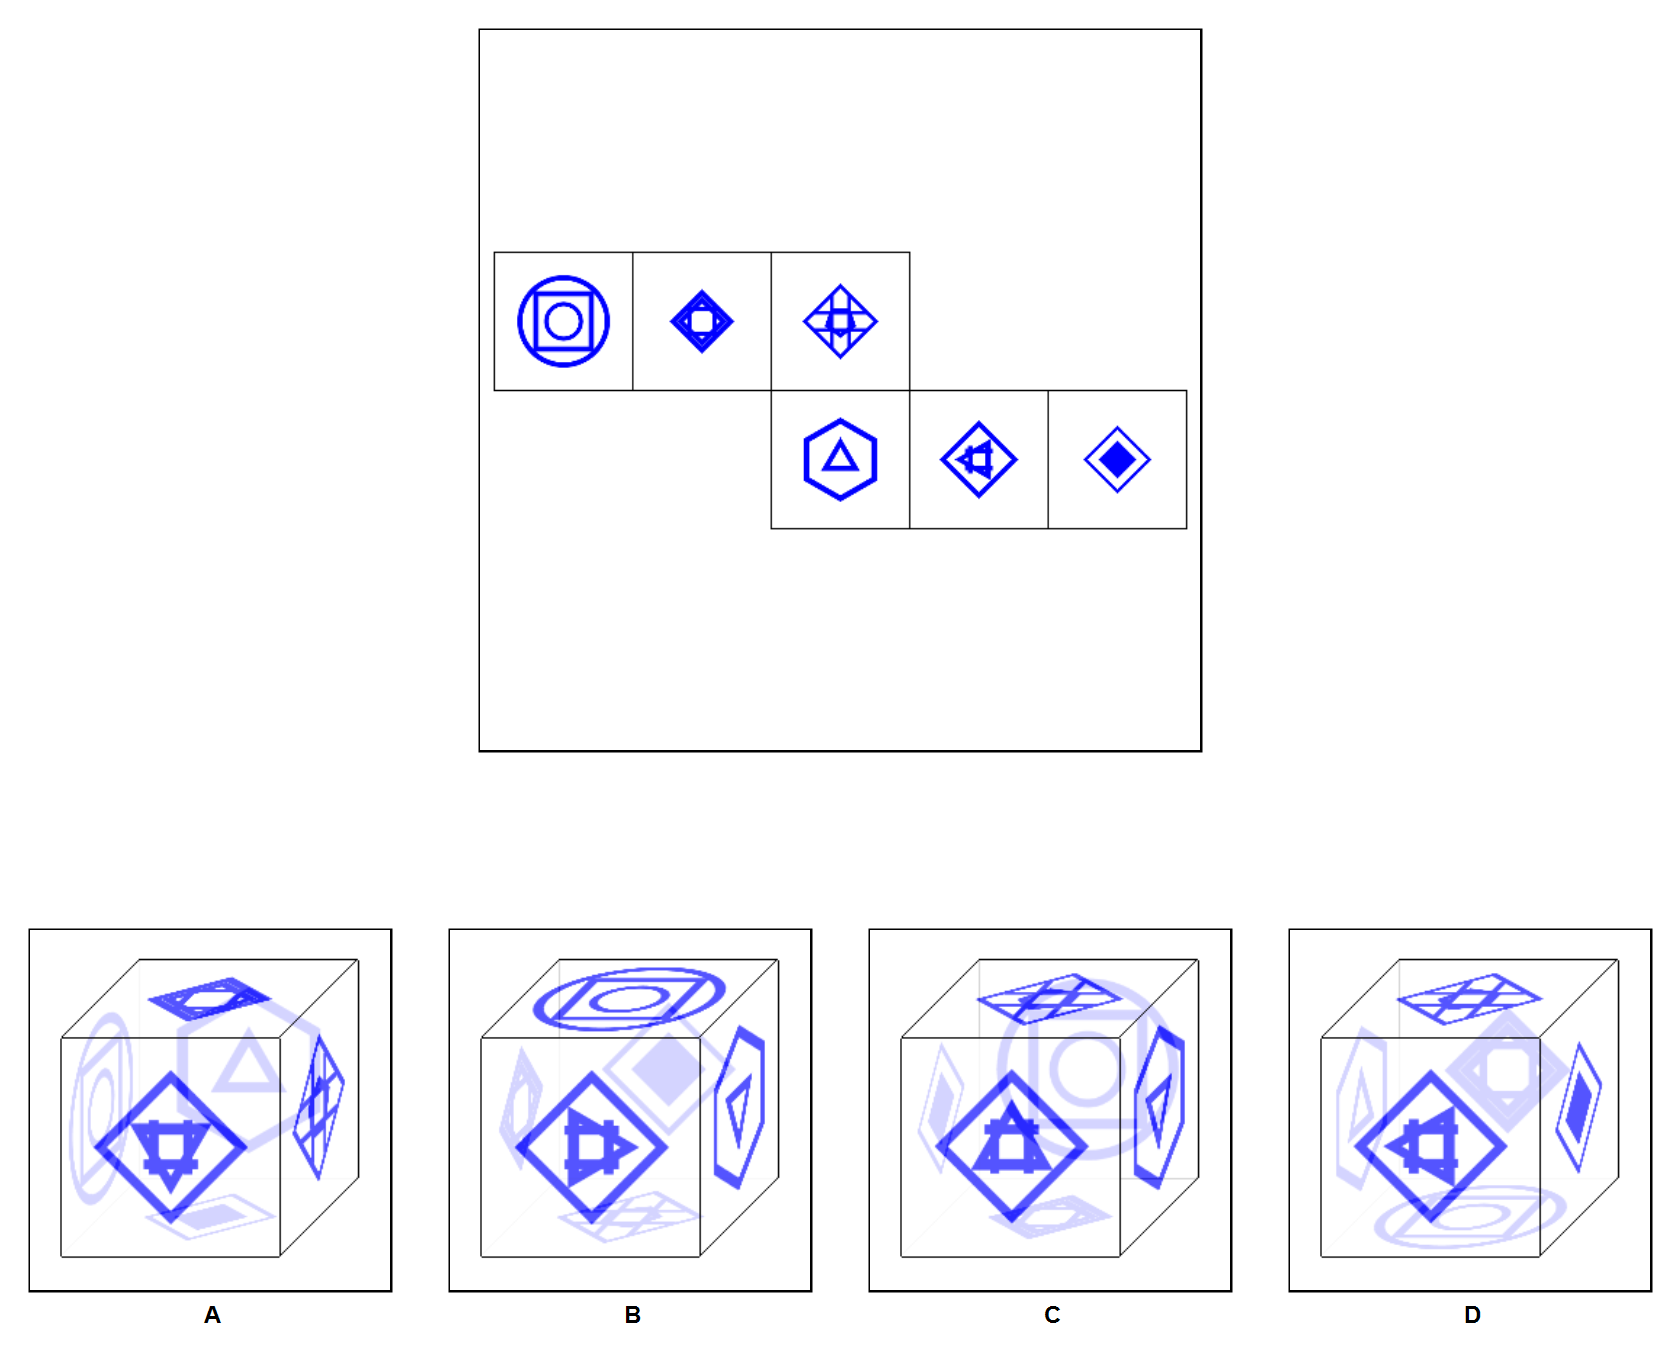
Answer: D